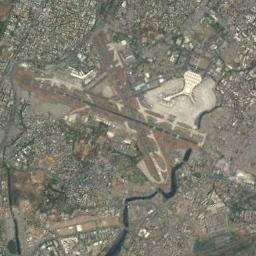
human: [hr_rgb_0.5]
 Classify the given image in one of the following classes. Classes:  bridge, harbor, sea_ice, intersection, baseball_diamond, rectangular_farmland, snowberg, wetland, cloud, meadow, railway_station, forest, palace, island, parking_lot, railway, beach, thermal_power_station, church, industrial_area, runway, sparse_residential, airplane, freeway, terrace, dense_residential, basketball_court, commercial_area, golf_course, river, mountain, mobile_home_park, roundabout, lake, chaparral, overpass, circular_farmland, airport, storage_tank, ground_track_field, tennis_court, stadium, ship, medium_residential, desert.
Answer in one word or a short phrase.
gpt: airport